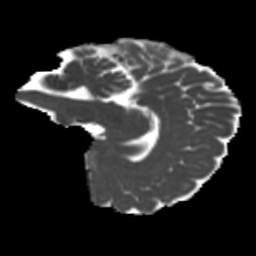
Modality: MD
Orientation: sagittal
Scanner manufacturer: siemens
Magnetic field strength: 3 T
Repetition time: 4 s
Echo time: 0.0594 s